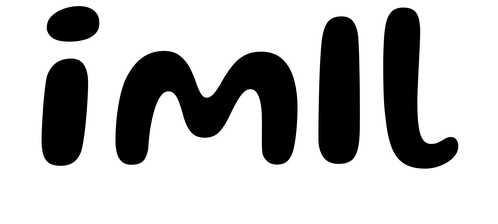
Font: Gluten_Medium